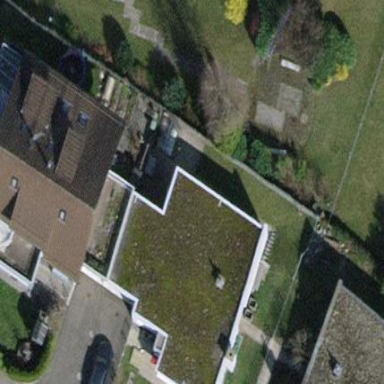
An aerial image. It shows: Detached building.